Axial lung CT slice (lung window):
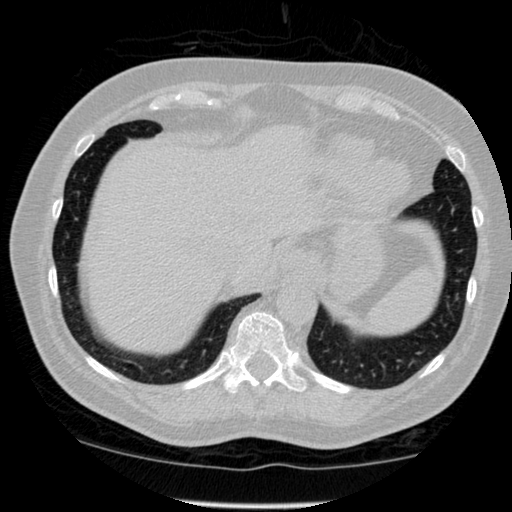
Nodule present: no